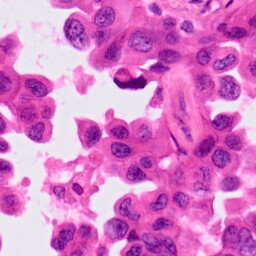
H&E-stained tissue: Lung